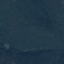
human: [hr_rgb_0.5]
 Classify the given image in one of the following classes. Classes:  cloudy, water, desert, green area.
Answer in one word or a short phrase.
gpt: green area